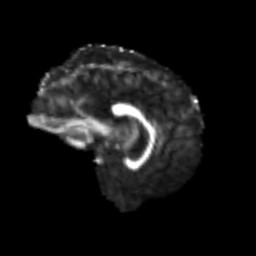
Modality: FA
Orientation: sagittal
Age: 44
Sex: male
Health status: ill
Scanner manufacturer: siemens
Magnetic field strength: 3 T
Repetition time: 8.7 s
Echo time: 0.11 s